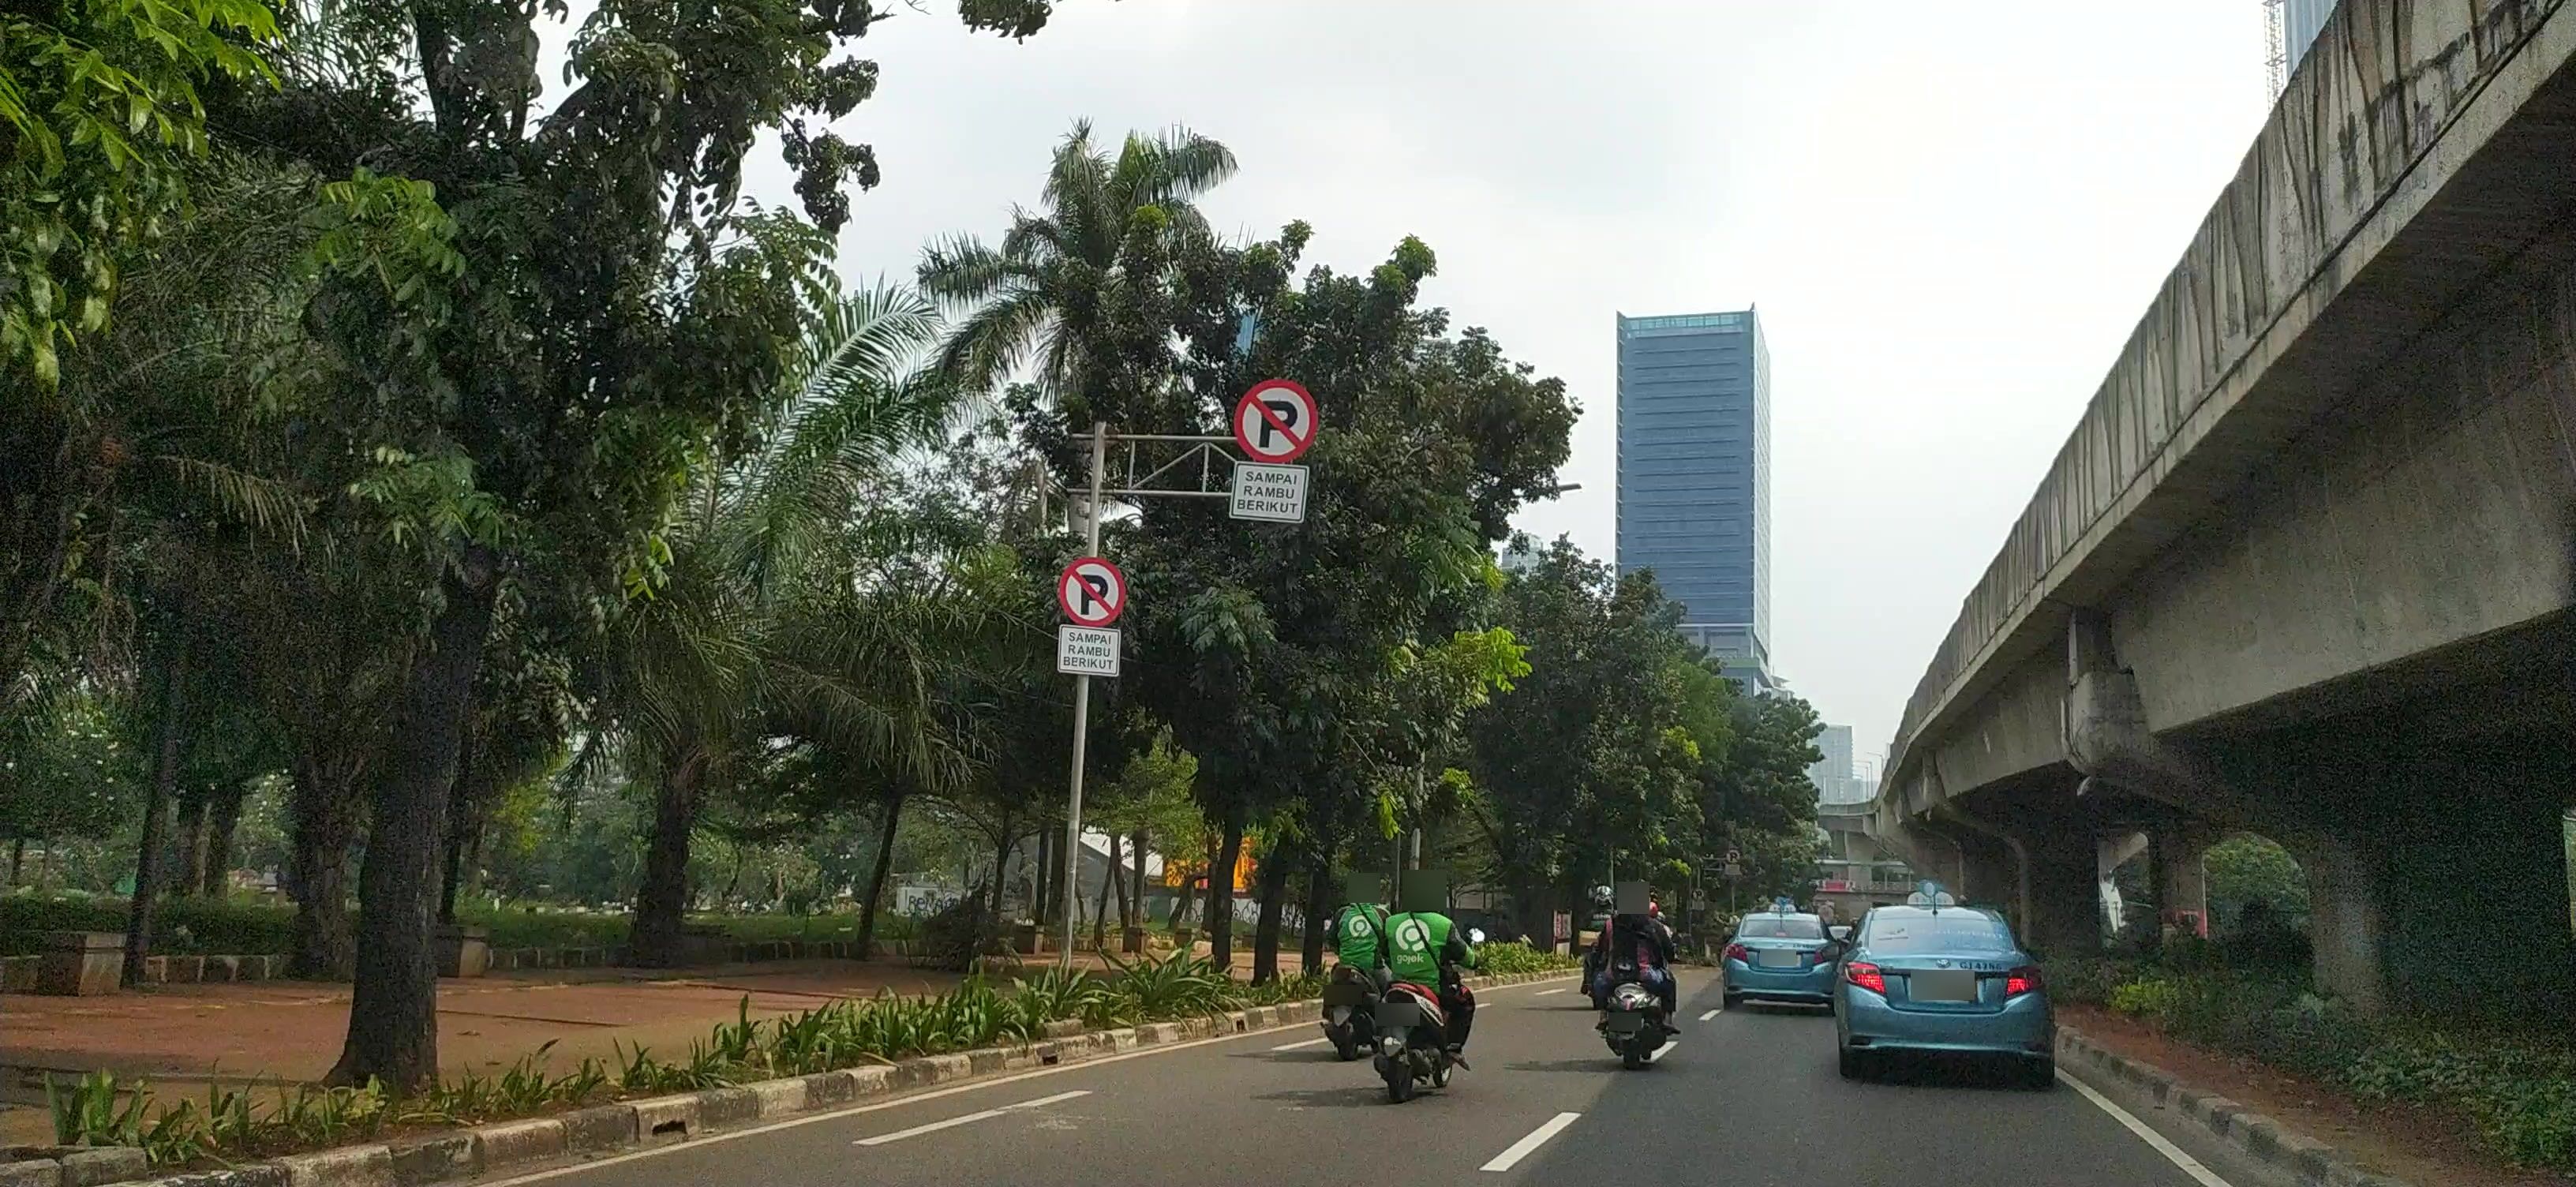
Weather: clear
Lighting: day
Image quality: good
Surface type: driving surface
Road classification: primary
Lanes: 2, 4
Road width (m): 8
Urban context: urban centre
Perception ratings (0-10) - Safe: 7.23, Lively: 7.33, Beautiful: 4.42, Boring: 6.02, Depressing: 1.08, Wealthy: 4.83